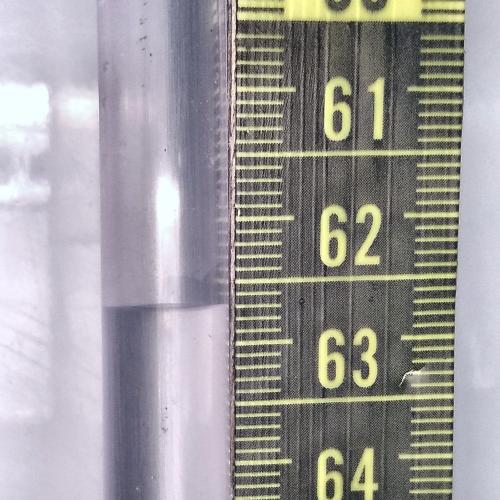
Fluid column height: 62.7 cm